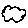
Label: cloud